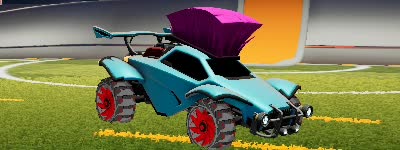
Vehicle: octane